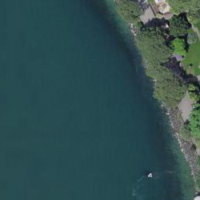
EUNIS habitat code: 14
Species observed at this site:
Cygnus olor
Fulica atra
Sterna hirundo
Aythya fuligula
Columba livia
Aesculus hippocastanum
Passer domesticus